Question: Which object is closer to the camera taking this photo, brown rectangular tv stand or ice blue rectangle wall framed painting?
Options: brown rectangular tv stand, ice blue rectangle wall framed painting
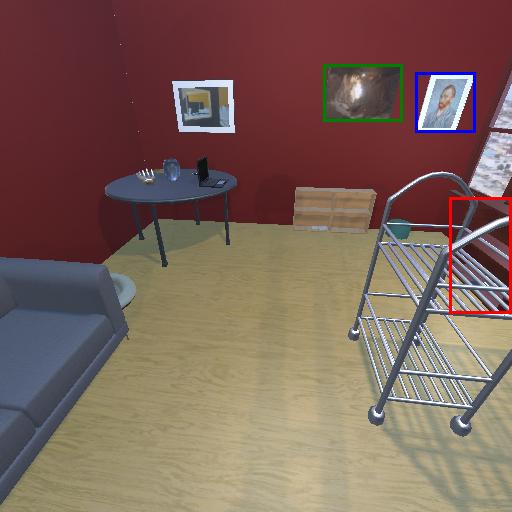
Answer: brown rectangular tv stand